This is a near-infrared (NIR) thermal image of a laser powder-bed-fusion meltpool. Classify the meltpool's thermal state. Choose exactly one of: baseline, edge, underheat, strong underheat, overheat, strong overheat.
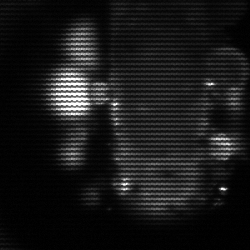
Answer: strong underheat